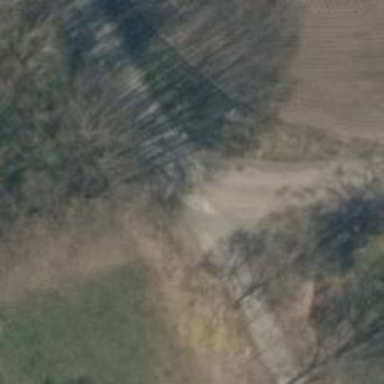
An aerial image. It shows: Unclassified road with asphalt surface.